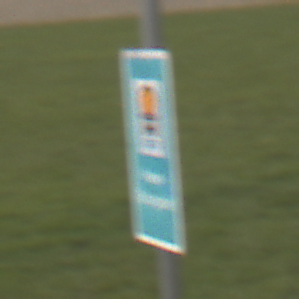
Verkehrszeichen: Wasserschutzgebiet
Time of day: MorningAfternoon
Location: Outdoor (Suburban)
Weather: Overcast
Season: NotSpecified
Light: Natural